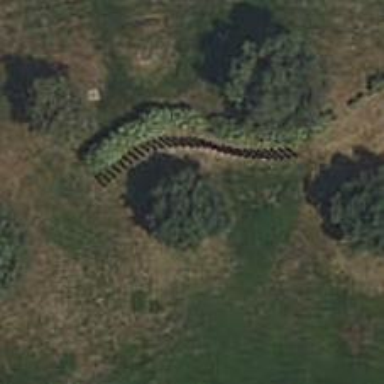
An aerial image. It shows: Broadleaved evergreen tree in its natural setting.